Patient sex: M
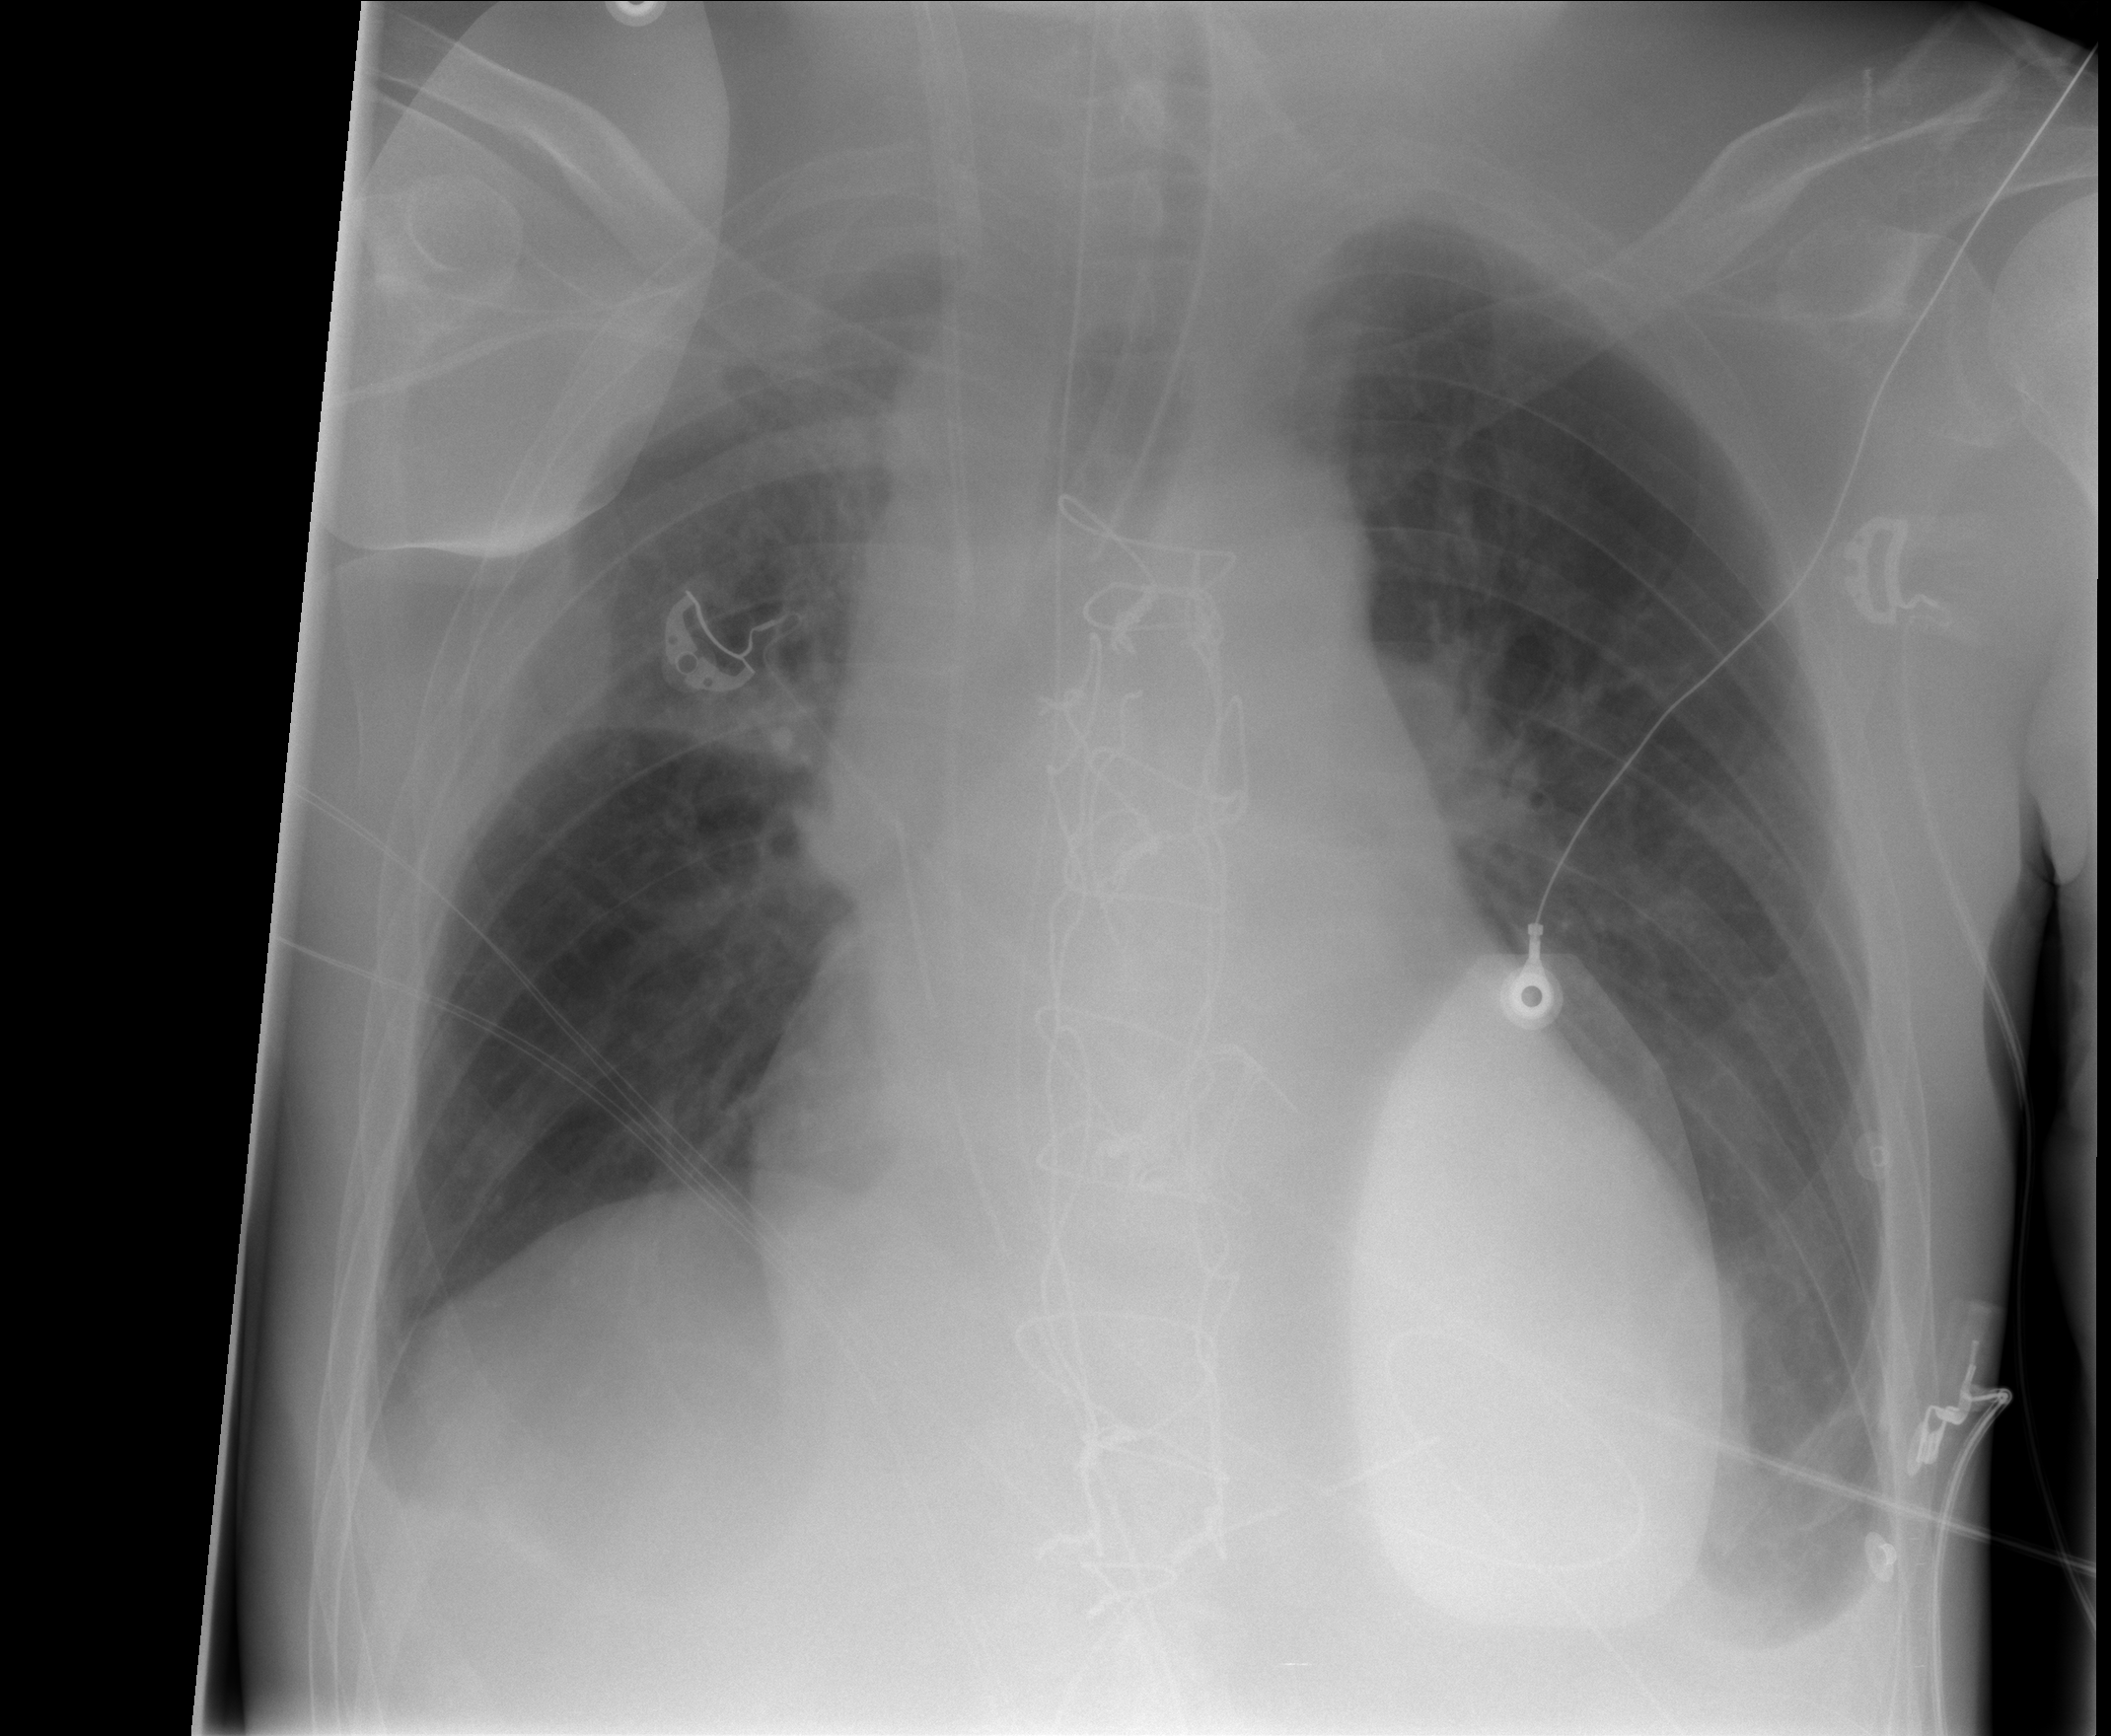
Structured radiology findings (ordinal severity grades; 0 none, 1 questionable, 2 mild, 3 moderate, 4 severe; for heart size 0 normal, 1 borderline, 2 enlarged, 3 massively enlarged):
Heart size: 2
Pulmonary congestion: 2
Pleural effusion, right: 2
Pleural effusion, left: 2
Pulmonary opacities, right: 1
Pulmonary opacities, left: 1
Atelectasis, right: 2
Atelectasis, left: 2